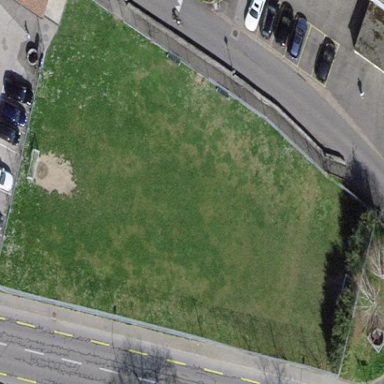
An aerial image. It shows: Grass pitch used for soccer.